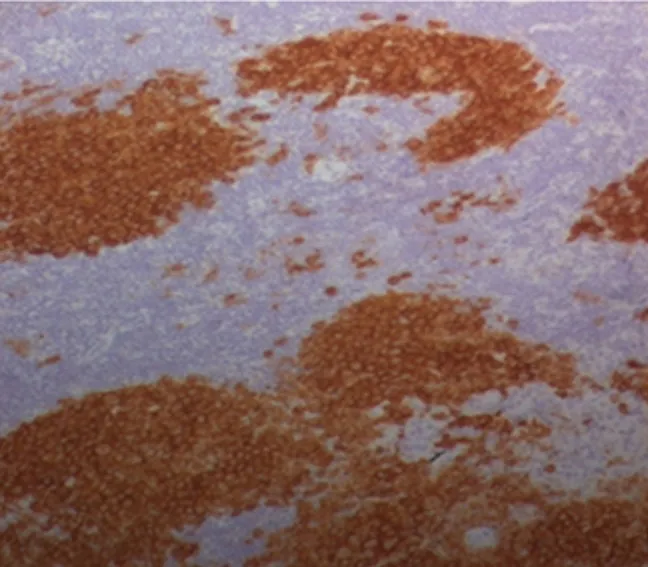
Langerhans Cell Histiocytosis (LCH) (Immunohistochemical stain for Langerhans cell-specific CD1a antigen).
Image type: pathology (immunostaining)